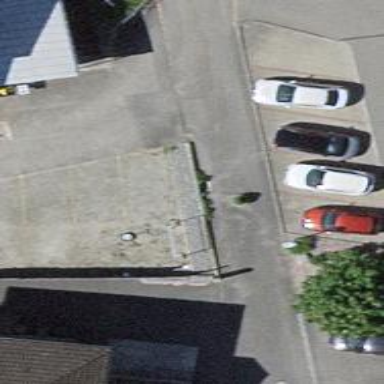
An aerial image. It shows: Bollard barrier.